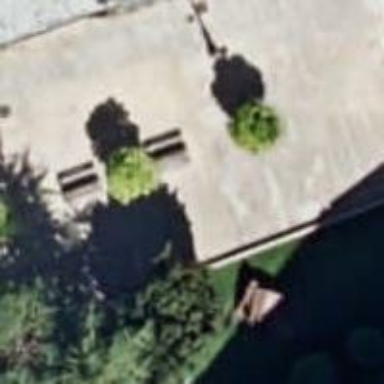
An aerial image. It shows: Brown bench in the vicinity.